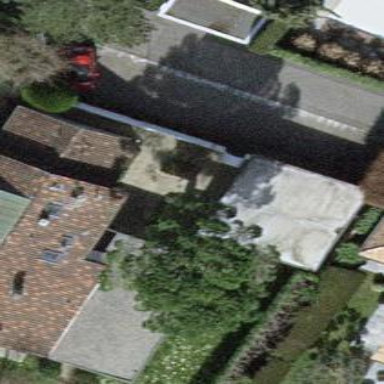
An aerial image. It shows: Garage building.